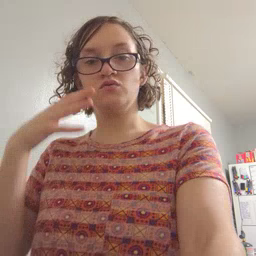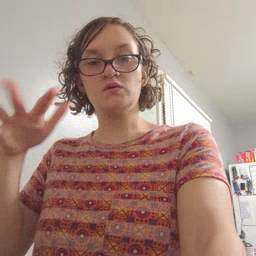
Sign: noisy